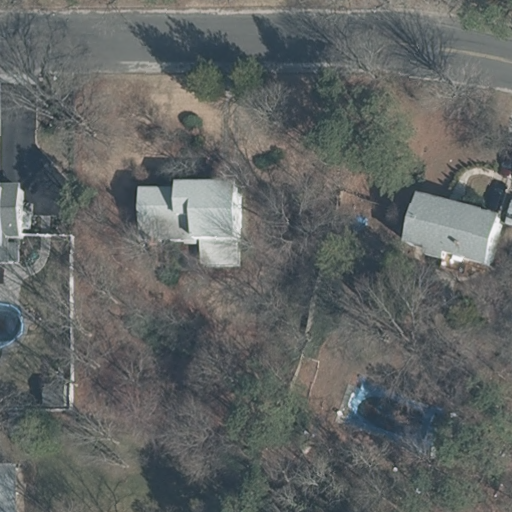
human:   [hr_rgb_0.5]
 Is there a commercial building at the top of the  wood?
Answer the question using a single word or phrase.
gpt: no

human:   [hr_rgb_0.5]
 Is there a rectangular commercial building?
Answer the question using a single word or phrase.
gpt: no

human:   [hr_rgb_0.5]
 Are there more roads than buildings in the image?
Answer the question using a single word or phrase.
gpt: no

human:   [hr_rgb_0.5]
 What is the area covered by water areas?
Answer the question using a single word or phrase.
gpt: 0m2

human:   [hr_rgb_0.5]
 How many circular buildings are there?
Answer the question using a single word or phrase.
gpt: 0

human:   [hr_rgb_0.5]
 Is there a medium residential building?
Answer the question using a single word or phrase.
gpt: yes

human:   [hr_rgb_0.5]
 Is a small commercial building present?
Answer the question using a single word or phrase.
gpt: no

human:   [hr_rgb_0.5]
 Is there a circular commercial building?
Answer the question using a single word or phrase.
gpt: no

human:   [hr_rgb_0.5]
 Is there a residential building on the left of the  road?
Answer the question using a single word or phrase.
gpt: yes

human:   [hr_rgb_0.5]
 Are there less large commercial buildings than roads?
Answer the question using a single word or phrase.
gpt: yes

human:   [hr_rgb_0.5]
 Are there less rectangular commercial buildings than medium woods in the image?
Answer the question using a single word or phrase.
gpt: no

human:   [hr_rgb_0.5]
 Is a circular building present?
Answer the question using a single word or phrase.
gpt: no

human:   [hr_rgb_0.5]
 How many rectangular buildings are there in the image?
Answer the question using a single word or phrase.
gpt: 2

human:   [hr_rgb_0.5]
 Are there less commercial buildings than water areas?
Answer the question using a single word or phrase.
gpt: no

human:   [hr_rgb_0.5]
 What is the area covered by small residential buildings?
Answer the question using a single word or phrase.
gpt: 62m2

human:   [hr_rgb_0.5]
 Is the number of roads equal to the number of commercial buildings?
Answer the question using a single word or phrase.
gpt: no

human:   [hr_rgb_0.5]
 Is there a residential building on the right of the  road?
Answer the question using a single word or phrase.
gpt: yes

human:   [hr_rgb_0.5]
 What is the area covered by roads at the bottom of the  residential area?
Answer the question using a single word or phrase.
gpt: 0m2

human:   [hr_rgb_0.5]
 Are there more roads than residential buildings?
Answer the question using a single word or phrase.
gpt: no

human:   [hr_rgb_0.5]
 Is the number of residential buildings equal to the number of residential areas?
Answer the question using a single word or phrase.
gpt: no

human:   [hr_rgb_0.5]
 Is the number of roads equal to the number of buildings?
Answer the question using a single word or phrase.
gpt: no

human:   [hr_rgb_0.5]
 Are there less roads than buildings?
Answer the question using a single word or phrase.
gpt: yes

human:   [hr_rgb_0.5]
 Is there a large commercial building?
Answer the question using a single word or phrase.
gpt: no

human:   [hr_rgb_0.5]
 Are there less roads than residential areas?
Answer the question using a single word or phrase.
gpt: no

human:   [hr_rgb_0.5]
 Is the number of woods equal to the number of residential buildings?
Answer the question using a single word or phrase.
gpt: no

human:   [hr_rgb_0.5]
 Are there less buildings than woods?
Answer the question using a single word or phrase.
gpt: no

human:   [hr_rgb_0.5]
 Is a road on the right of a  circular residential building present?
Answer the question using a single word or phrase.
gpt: no

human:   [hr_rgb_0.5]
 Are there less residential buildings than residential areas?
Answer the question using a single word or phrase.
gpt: no

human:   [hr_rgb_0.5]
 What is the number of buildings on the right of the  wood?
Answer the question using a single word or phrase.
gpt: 0

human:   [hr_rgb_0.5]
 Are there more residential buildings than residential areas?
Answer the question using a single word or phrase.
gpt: yes

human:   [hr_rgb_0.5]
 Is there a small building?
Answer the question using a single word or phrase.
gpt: yes

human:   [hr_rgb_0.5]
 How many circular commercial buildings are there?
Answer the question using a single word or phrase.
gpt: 0

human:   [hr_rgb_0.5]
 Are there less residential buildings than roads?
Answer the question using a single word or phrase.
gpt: no

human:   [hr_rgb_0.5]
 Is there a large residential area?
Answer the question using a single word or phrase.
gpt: yes

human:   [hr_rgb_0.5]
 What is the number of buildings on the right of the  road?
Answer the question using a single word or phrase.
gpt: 1

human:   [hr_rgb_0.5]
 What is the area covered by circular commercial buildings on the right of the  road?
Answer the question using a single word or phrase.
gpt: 0m2